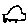
Label: car